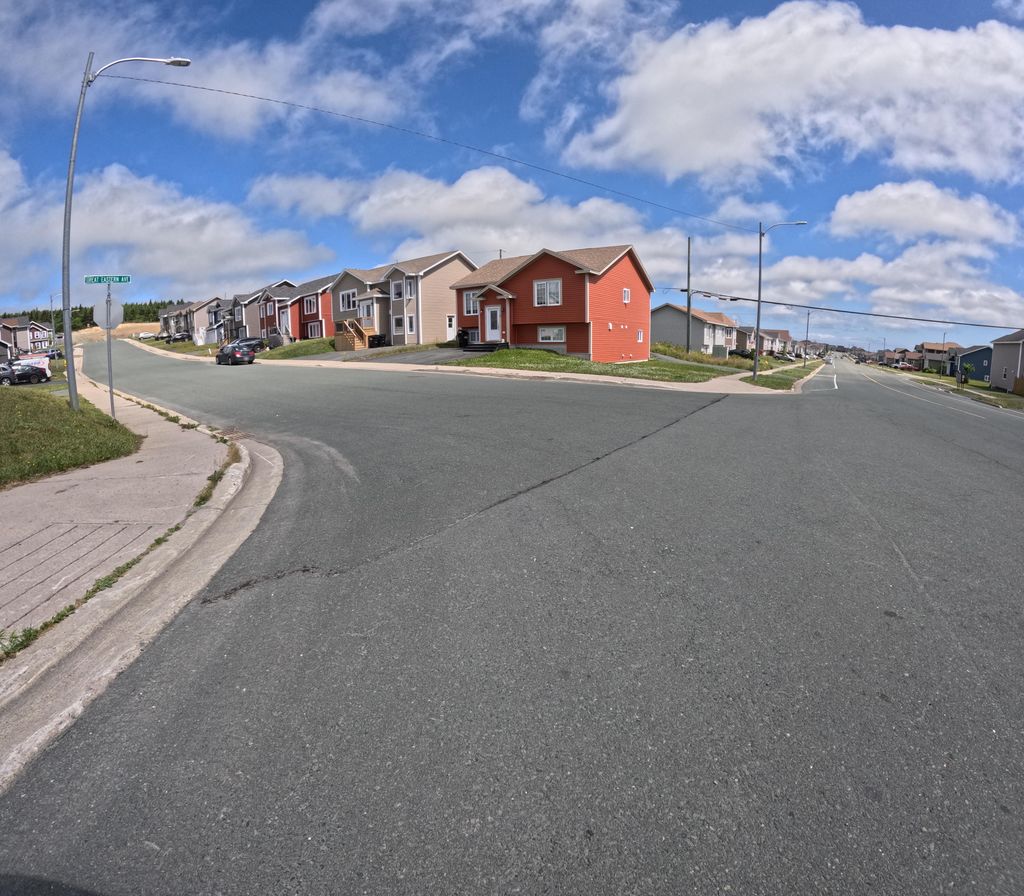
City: st_johns